Interaction volume radius: 5 \u00c5
Interaction volume height: 10 \u00c5
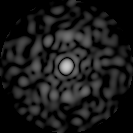
Disorder parameter: 0.8316